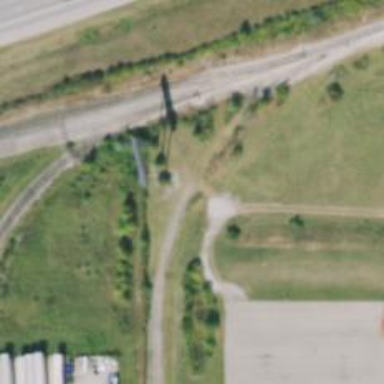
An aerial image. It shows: Disused railway spur service.